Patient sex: M
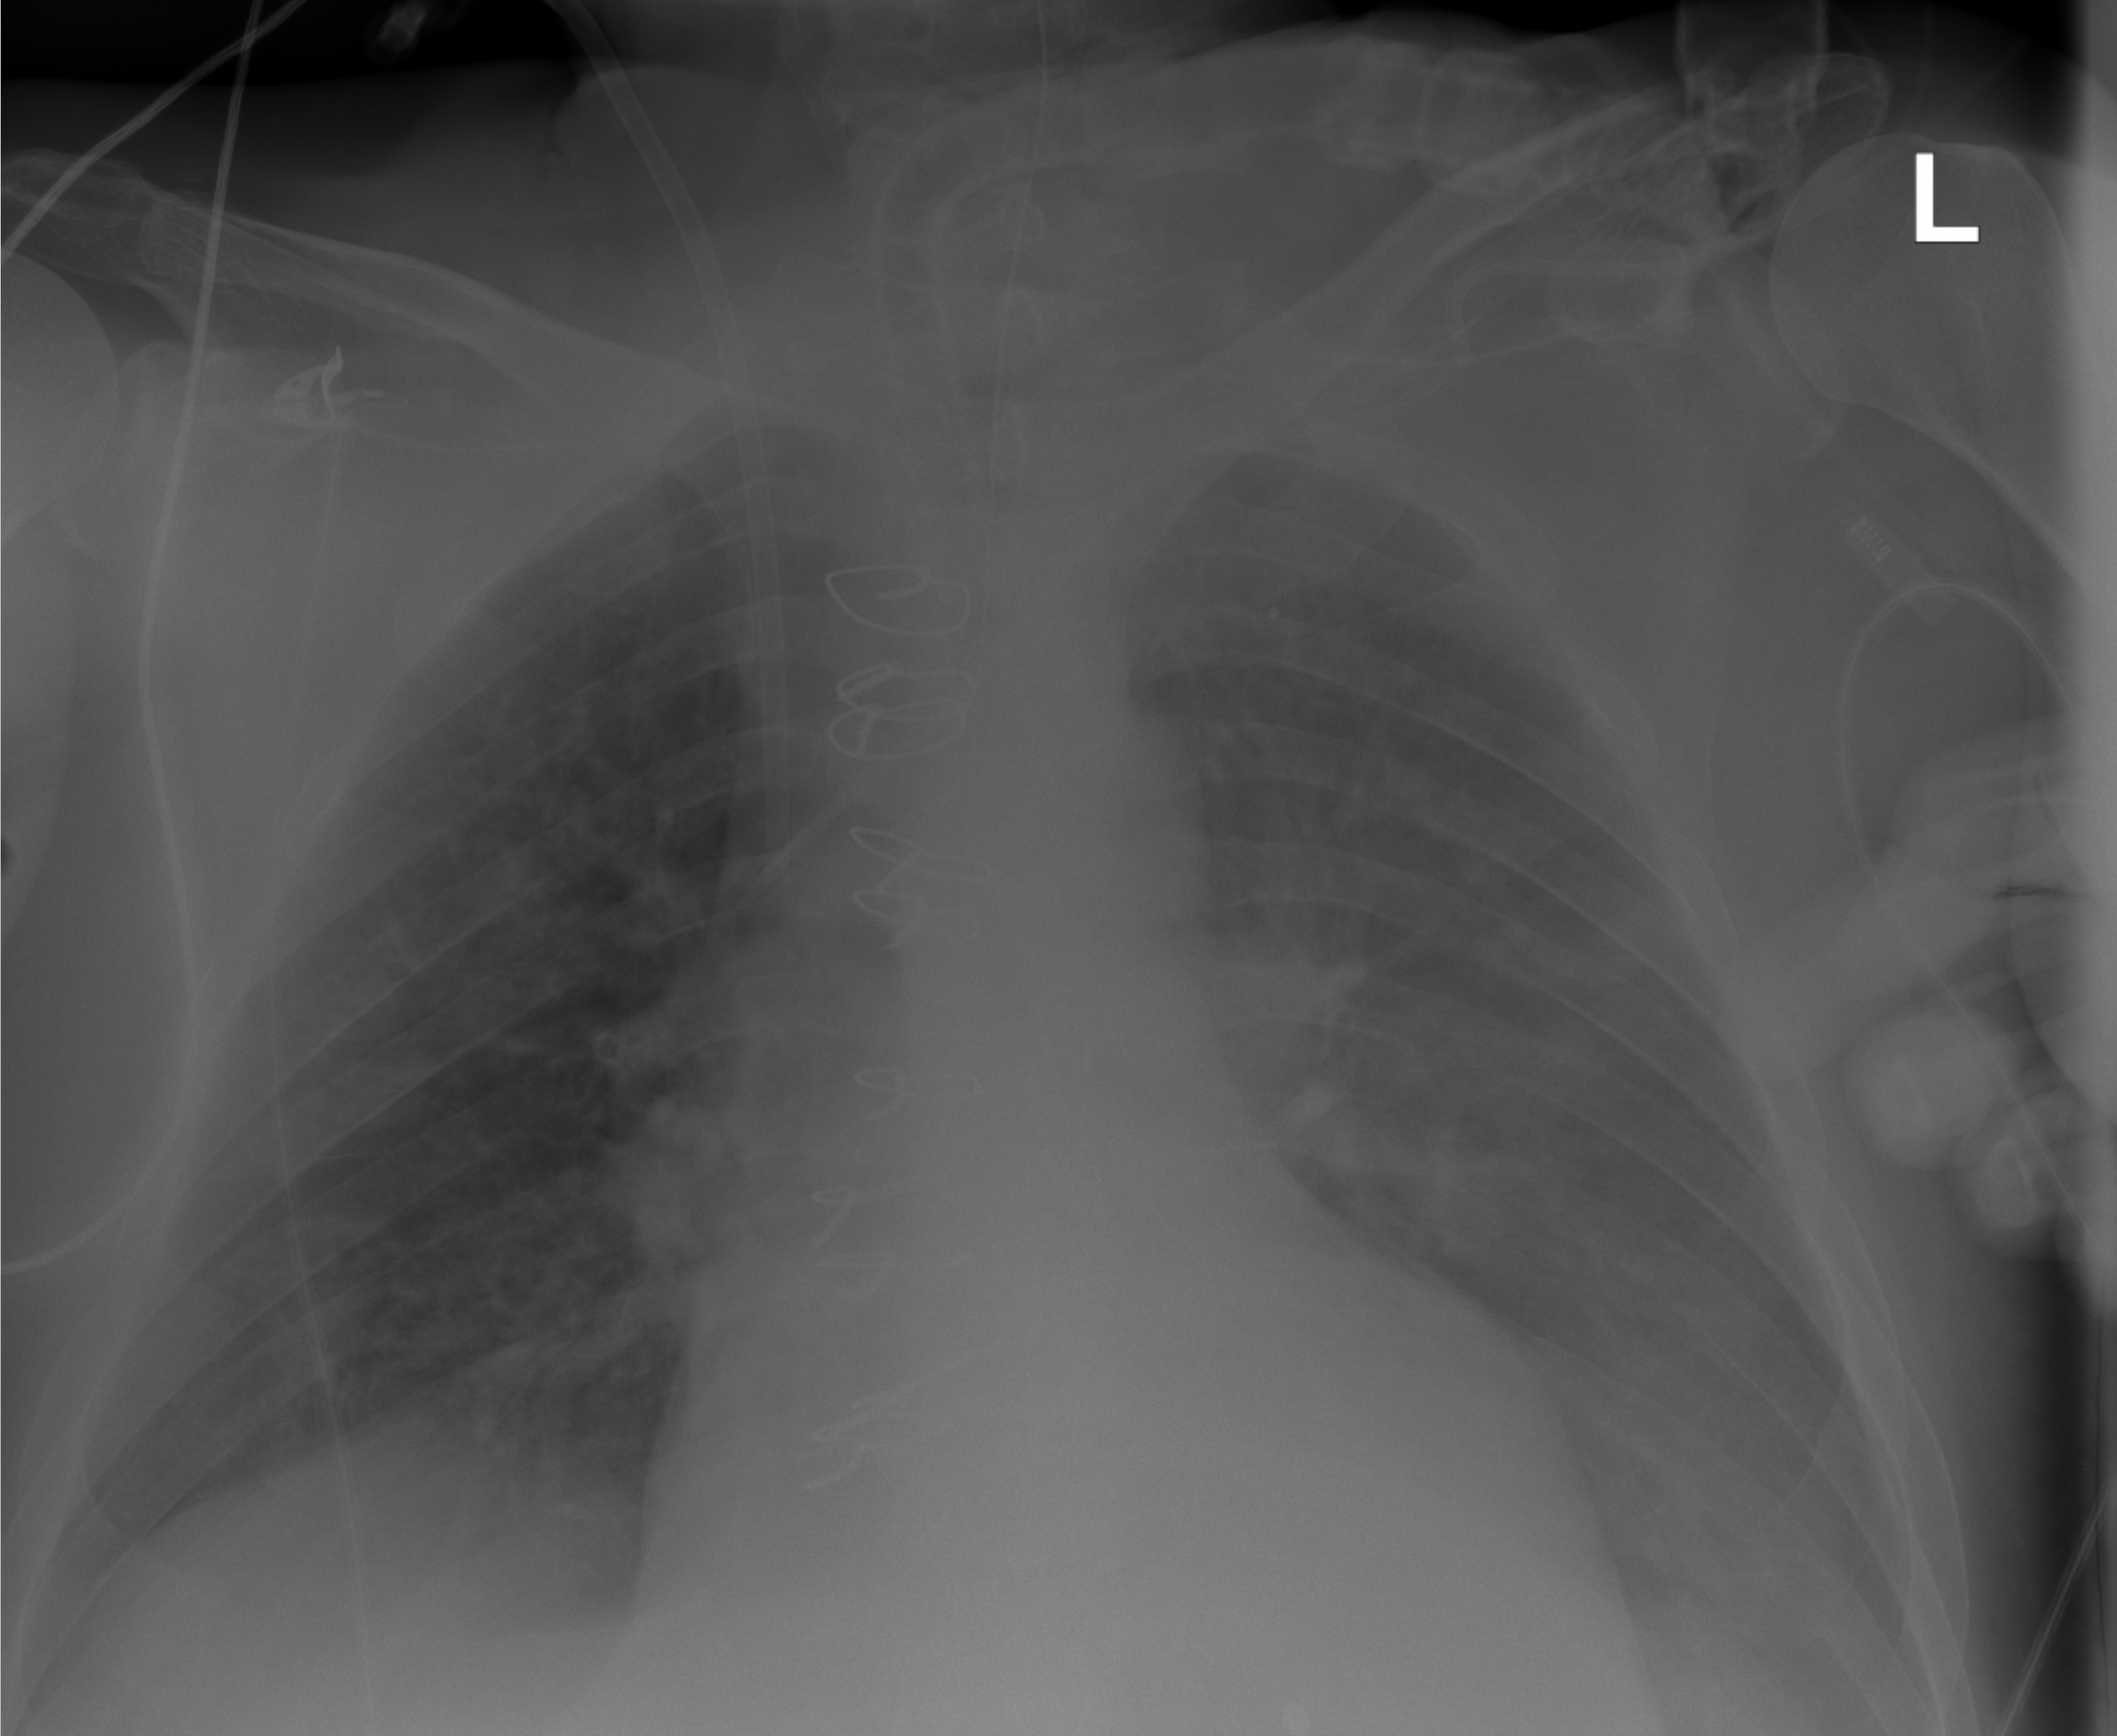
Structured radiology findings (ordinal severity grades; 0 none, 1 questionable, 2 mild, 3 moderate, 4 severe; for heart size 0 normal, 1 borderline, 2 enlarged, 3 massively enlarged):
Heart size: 0
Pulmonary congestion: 0
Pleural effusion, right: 1
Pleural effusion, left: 2
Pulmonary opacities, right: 0
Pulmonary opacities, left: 1
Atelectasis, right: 2
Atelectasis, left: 2